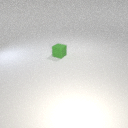
small green rubber cube